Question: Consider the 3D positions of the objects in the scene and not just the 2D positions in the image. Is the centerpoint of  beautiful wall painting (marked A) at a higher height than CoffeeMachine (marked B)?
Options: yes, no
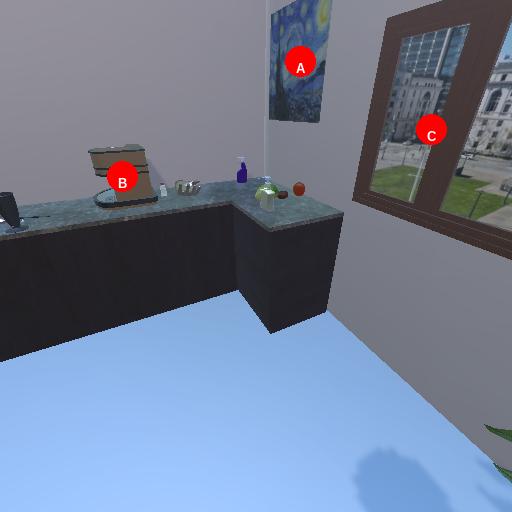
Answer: yes